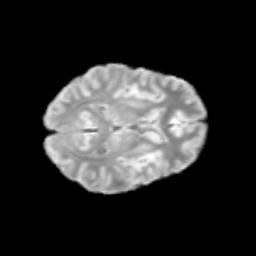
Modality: T2w
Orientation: axial
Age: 13
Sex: male
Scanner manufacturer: siemens
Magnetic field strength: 3 T
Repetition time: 3.8 s
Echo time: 0.07 s